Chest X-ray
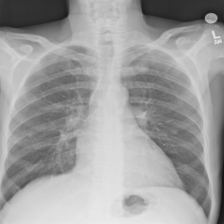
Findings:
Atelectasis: negative
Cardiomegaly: negative
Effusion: negative
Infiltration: negative
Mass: negative
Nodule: negative
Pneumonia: negative
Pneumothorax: negative
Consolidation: negative
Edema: negative
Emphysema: negative
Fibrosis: negative
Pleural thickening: negative
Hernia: negative